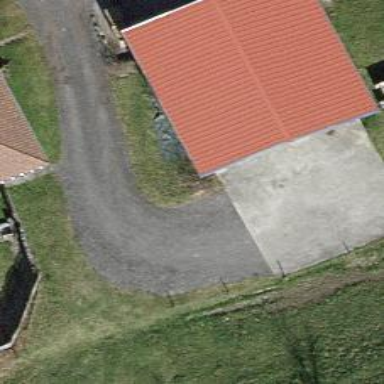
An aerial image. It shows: Garage building.